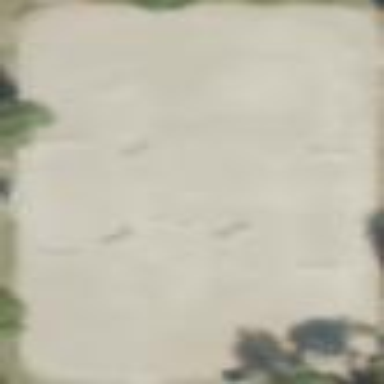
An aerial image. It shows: Equestrian pitch for leisure land activities.